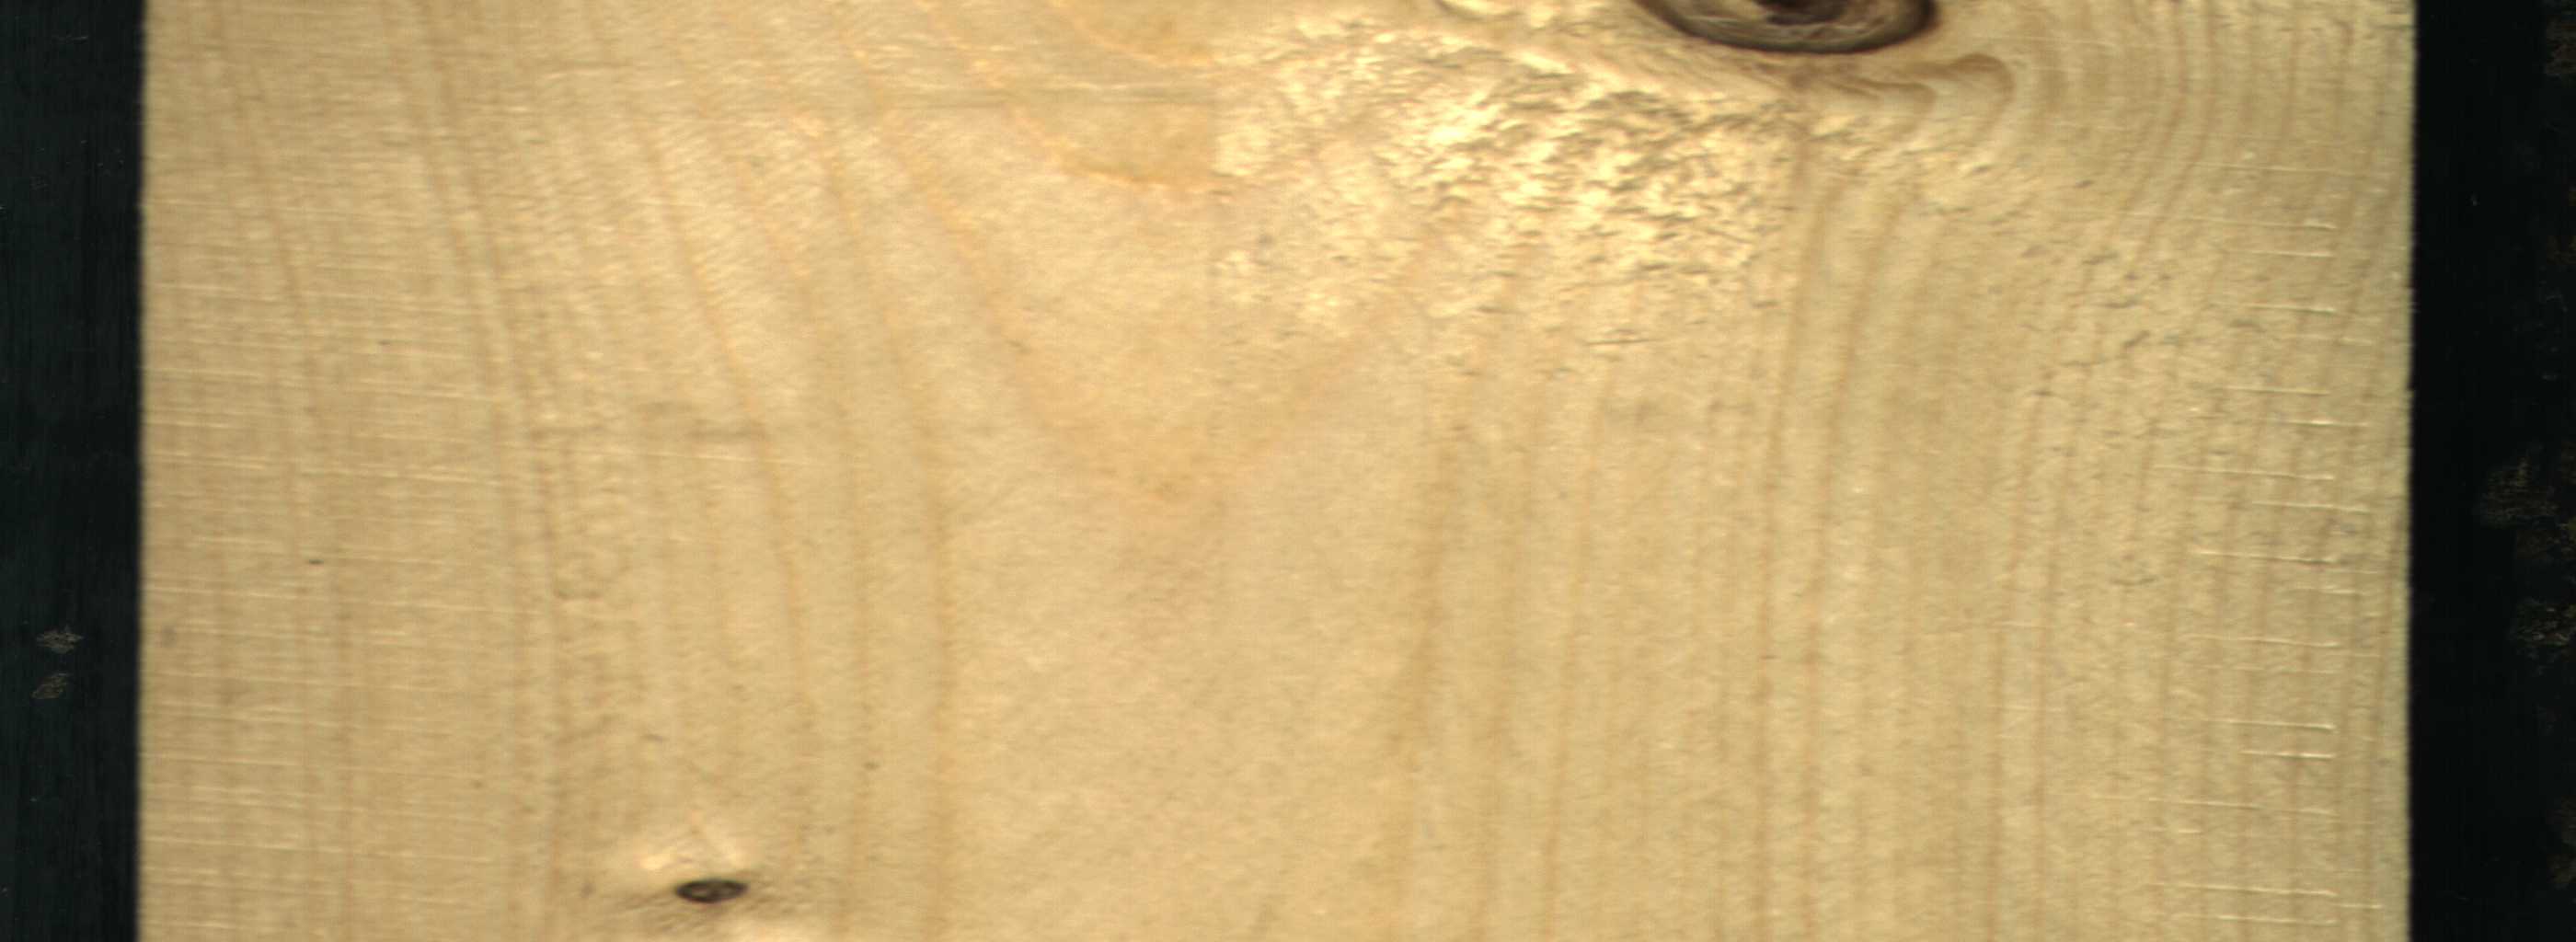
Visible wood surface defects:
Dead_Knot
Dead_Knot